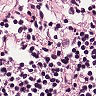
Metastatic tissue present: no